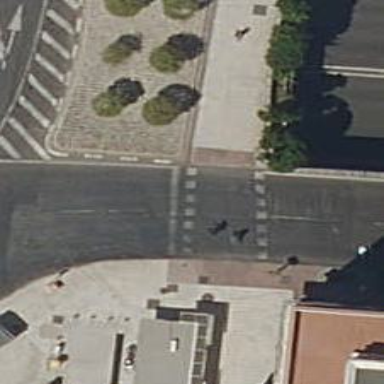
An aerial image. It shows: Road with traffic signals at the crossing.